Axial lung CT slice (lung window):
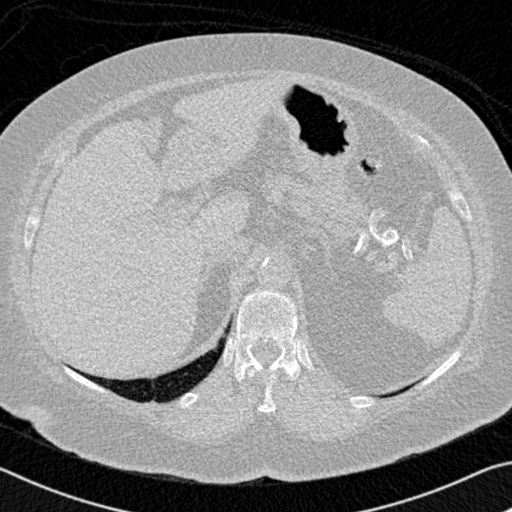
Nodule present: no